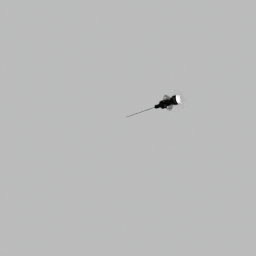
Label: lighting